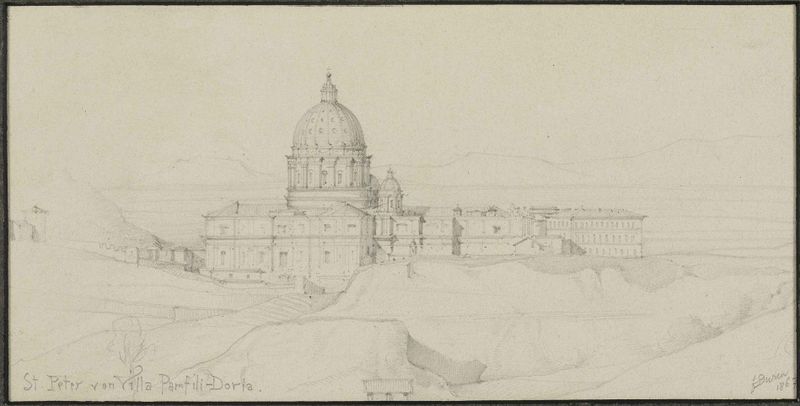
Titel: Blick von der Villa Doria Pamphili auf St. Peter in Rom
Künstler: Josef Wilhelm Durm
Standort: Karlsruhe
Institution: Staatliche Kunsthalle Karlsruhe
Schlagwörter: berg, felsen, landschaft, stadt, fenster, hell, laterne, skizze, strasse, säulen, zeichnung, blick, dach, gebäude, haus, schloss, symbolismus, architektur, barock, signatur, horizont, häuser, hügel, kirche, adel, turm, ansicht, fassade, italien, berge, mauer, grafik, linien, signiert, bank, wagen, kuppel, treppen, seitenansicht, deutsch, burg, kloster, palast, dom, festung, radierung, stich, titel, strich, bleistift, entwurf, stift, rom, aussenansicht, villa, residenz, florenz, reichtum, vatikan, plan, tempel, mediterran, skizzenbuch, prunk, jerusalem, toscana, legende, basilika, kirce, petersdom, beschriftet, st peter, kuppeldach, öffentlich, st. peter, geböude, prunkvoll, peter, grabeskirche, peterskirche, st., panfili, doria, 1867, pamfili, villa doria, reichskuppe, kzuppel, pamfili doria, st. pter